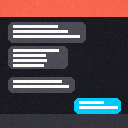
Screen state: on